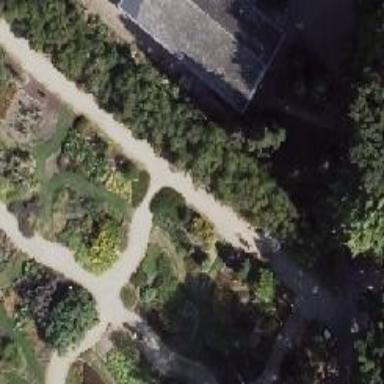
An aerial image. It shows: Tree in the park with evergreen needle-leaved leaves. The tree belongs to the Picea genus.